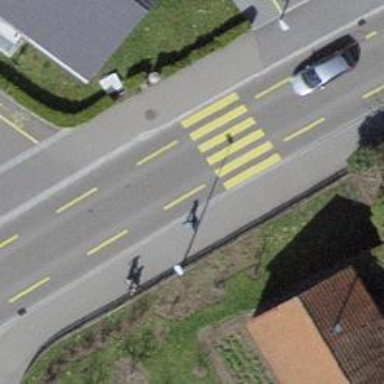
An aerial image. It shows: Marked crossing on the road.